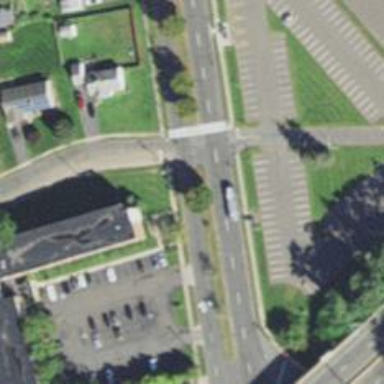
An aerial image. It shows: Unmarked crossing on footway.